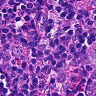
Metastatic tissue present: no